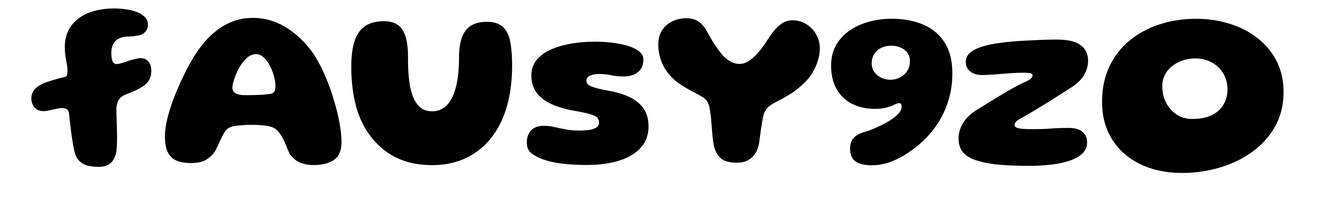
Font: Gluten_Bold